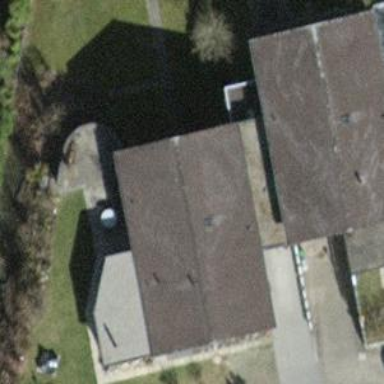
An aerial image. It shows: Detached building.